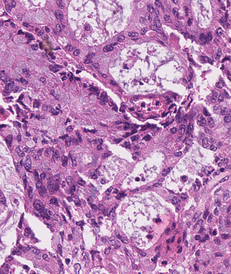
Tumor epithelial tissue: yes
Tumor-associated stroma tissue: no
Normal tissue: no